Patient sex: M
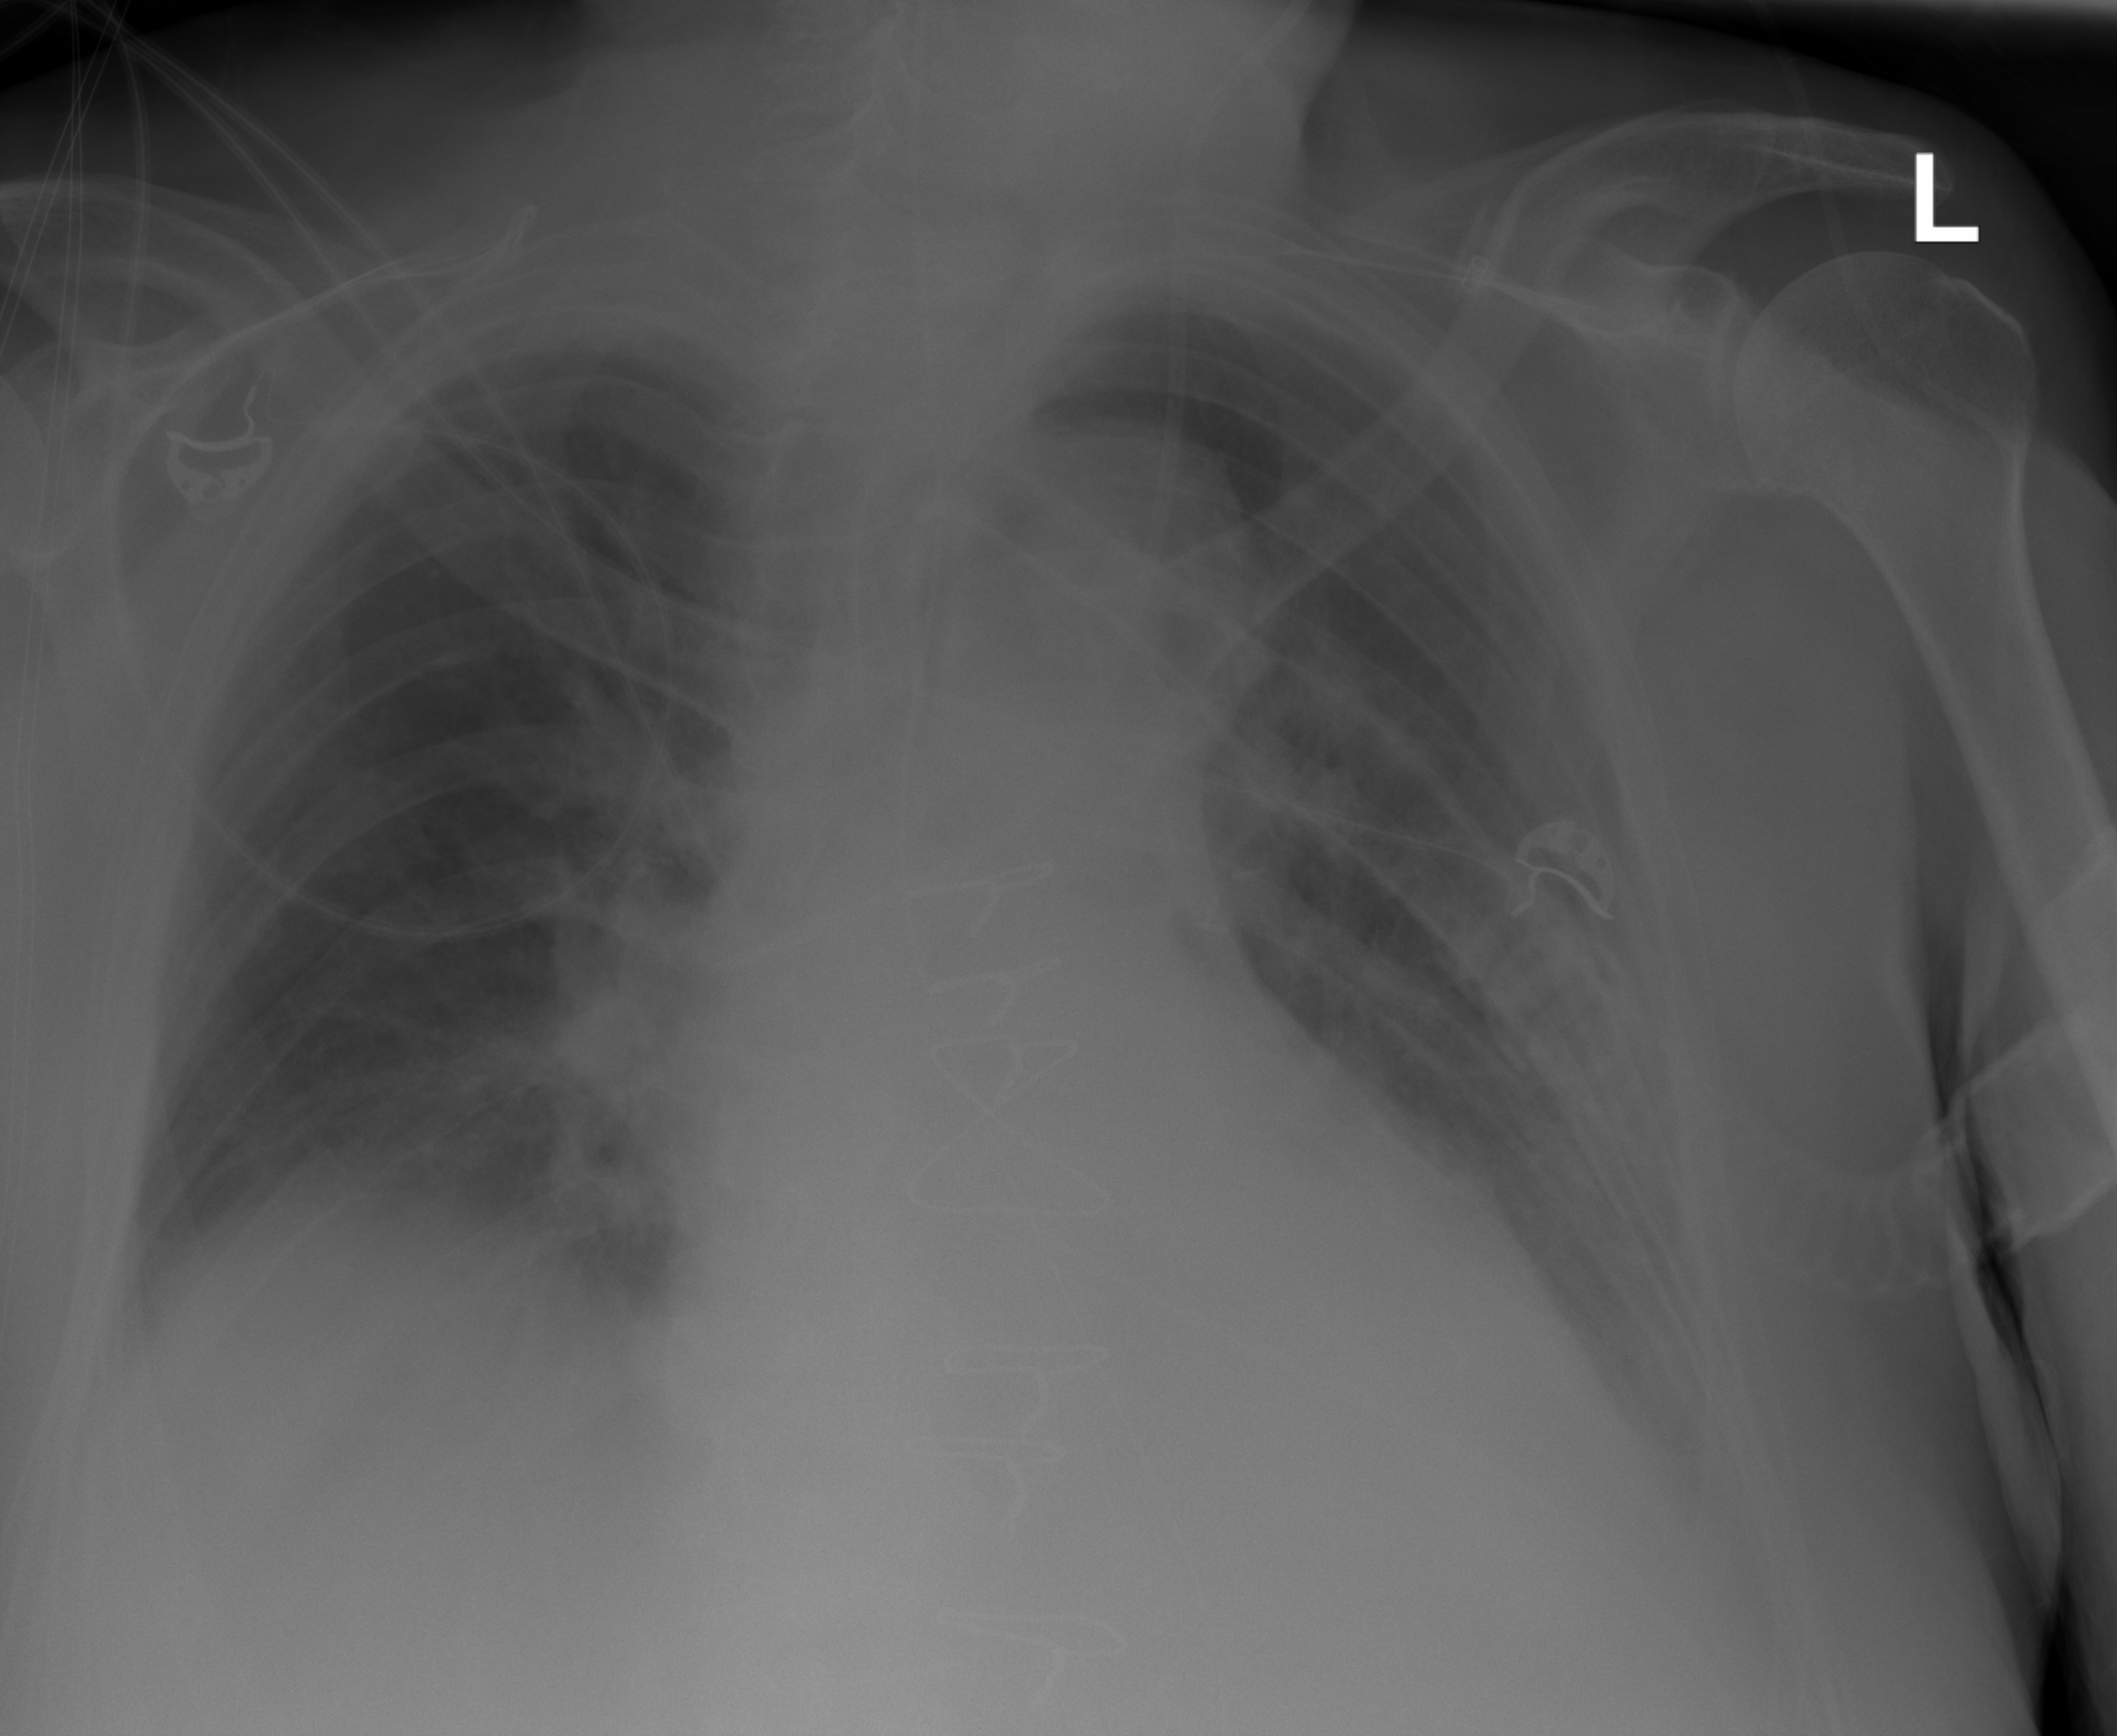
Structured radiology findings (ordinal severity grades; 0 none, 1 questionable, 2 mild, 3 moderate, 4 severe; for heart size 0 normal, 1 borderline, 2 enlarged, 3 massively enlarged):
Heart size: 2
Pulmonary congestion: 0
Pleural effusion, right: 2
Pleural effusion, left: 2
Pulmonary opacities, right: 0
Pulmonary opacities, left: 0
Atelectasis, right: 2
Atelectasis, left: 2